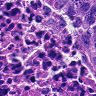
Metastatic tissue present: yes